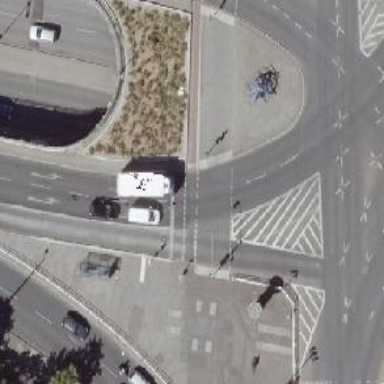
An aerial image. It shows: Road crossing with traffic signals.